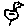
Label: bird